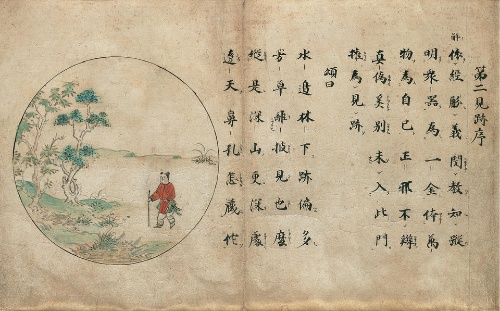
Title: 十牛頌図巻|Ten Verses on Oxherding
Date: 1278
Object type: Handscroll
Classification: Paintings
Medium: Handscroll; ink and color on paper
Culture: Japan
Period: Kamakura period (1185–1333)
Dimensions: Image: 12 1/4 in. × 20 ft. 6 in. (31.1 × 624.8 cm)
Department: Asian Art
Credit line: Mary Griggs Burke Collection, Gift of the Mary and Jackson Burke Foundation, 2015
Accession year: 2015
Repository: Metropolitan Museum of Art, New York, NY
Tags: Parables|Ox|Men